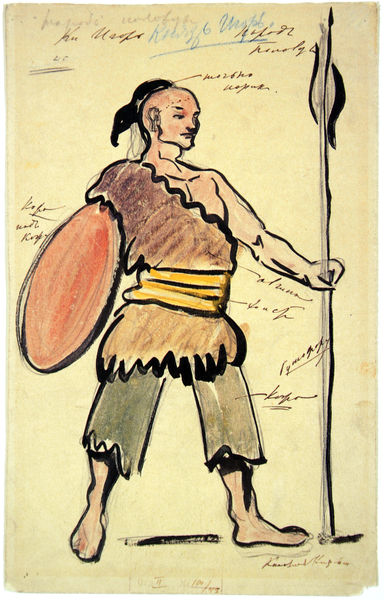
Titel: Kostüm für einen Polowetzer Krieger im Ballett "Prinz Igor"
Künstler: Konstantin Korovin
Standort: Hartford (Connecticut)
Institution: Wadsworth Atheneum
Schlagwörter: blau, dunkel, fuß, hand, kämpfer, körper, mann, schatten, aquarell, gelb, grün, braun, brust, bunt, frisur, grau, haar, hell, kreide, licht, mund, nase, ohr, ohrring, orange, schwarz, skizze, zeichnung, gürtel, rot, tuch, expressionismus, hemd, hose, arm, augen, gesicht, stehen, signatur, sonne, gewand, haare, kostüm, pose, blatt, bühne, beine, fell, schärpe, farbig, japan, schrift, papier, umrisse, stab, moderne, grafik, graphik, lila, violett, amerika, füsse, lanze, zopf, muskeln, glatze, aufrecht, bauch, exotisch, striche, foto, barfuss, schild, tusche, linie, asien, filzstift, illustration, text, waffen, buchstaben, konturen, waffe, schawrz, beschriftung, asiatisch, koloriert, kreiger, entwurf, rolle, chinesisch, china, hüfte, krieger, speer, postkarte, schauspieler, kräftig, beschreibung, legende, irokese, schopf, vorzeichnung, notizen, anmerkungen, coloriert, buntstifte, marc, indianer, ureinwohner, begrenzung, samurai, kriger, kämpferisch, erklärend, eingeborener, indiander, colloriert, tapfer, spper, z, exot, fu, gutr, rotes schild, hunne, anmerungen